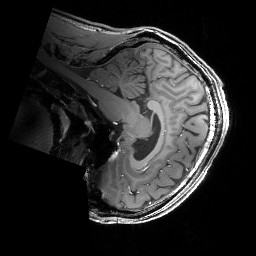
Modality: T1w
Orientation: sagittal
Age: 32
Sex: male
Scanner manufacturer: siemens
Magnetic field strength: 6.98 T
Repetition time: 2.37 s
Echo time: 0.00231 s